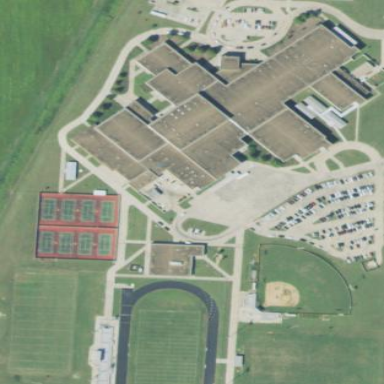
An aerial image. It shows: School.